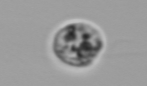
Label: Amoeba